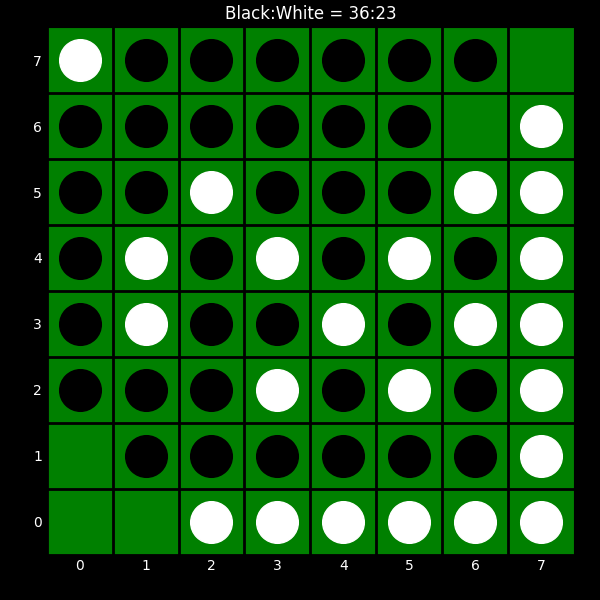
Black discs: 36
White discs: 23